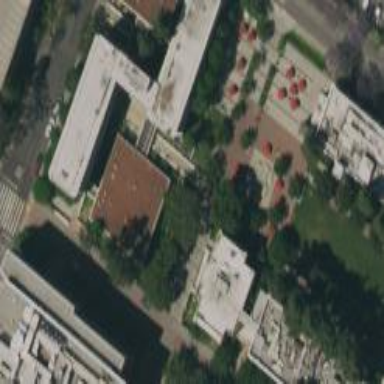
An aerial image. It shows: View of university building.